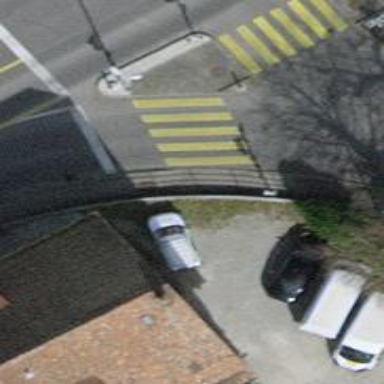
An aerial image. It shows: Crossing with traffic signals.